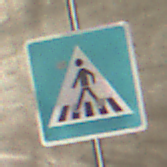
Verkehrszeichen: FussgaengerueberwegRechts
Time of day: Midday
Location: Roofed (Tunnel)
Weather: NotSpecified
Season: NotSpecified
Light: Natural